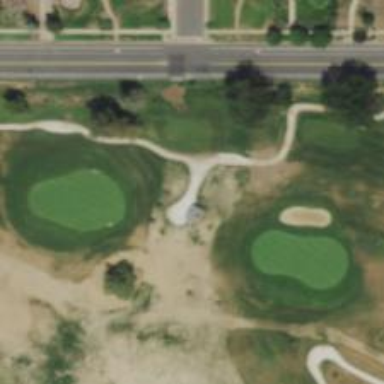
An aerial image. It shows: Path for golf carts.